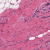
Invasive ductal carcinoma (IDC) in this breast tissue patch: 0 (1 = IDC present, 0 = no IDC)